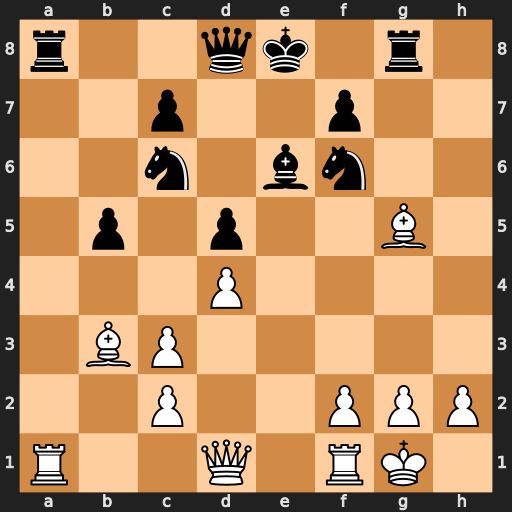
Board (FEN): r2qk1r1/2p2p2/2n1bn2/1p1p2B1/3P4/1BP5/2P2PPP/R2Q1RK1
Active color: w
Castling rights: q
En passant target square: -
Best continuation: Rxa8 Qxa8 Bxf6